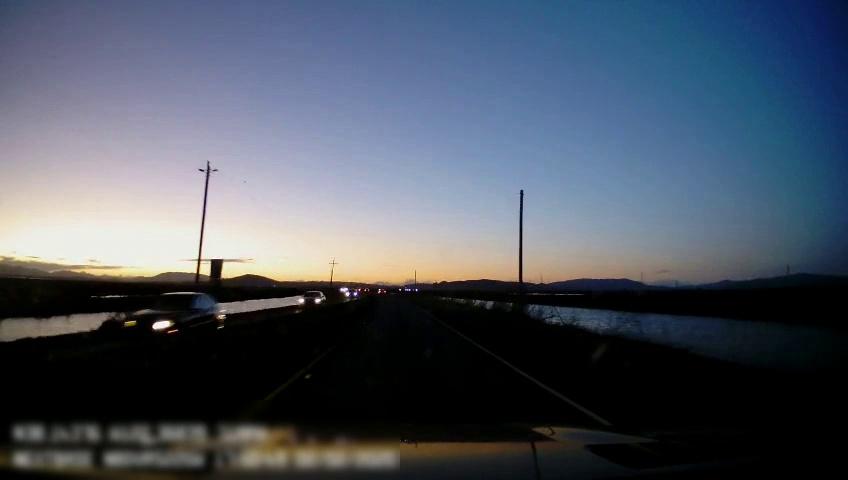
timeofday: Dusk/Dawn/Twilight
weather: Sunny
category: Drivable Space
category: Vehicles | Car
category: Vehicles | Car
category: Vehicles | Car
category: Lanes | Current Lane
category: Lanes | Current Lane